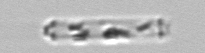
Label: Cerataulina_pelagica